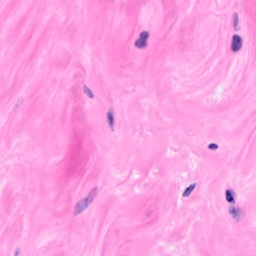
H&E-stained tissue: Breast